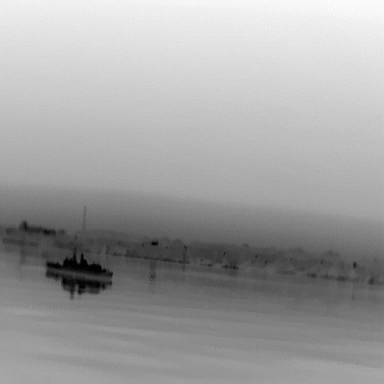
There is a warship in the infrared image.